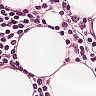
Metastatic tissue present: yes